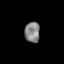
Tissue: lung
Cell type: Epithelial cells
Senescence score: 0.2063
Nuclear area (px): 309
Mean DAPI intensity: 132.071